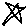
Label: star